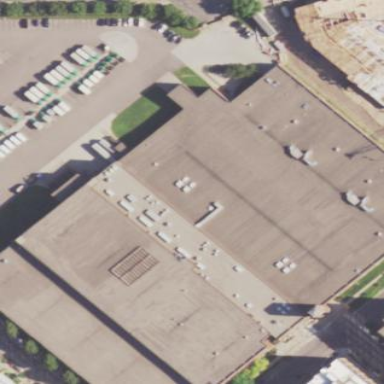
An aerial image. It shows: Printing facility.